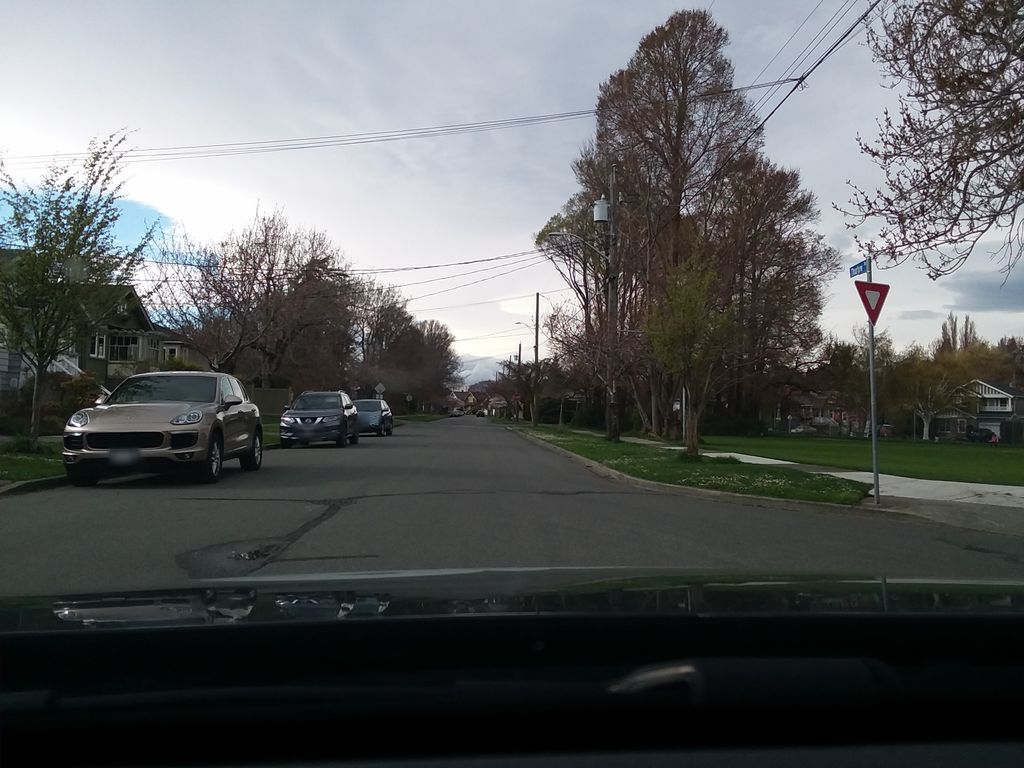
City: victoria